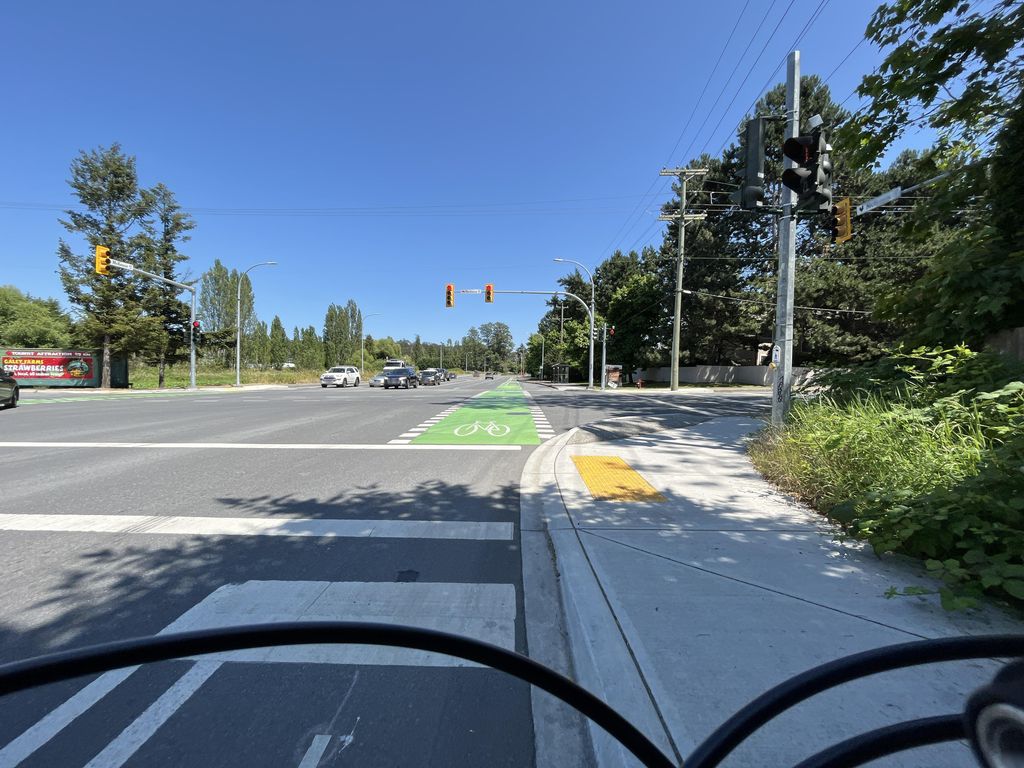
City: victoria